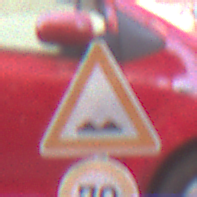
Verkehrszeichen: UnebeneFahrbahn
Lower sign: Geschwindigkeit70
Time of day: MorningAfternoon
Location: Outdoor (Urban)
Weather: Clear
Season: NotSpecified
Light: Natural